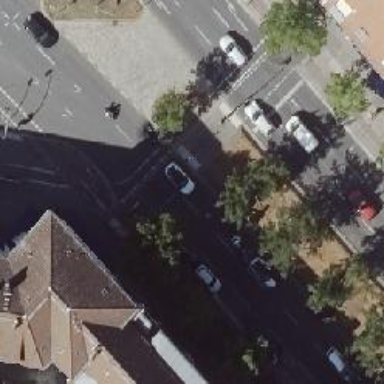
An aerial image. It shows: Road crossing with traffic signals.